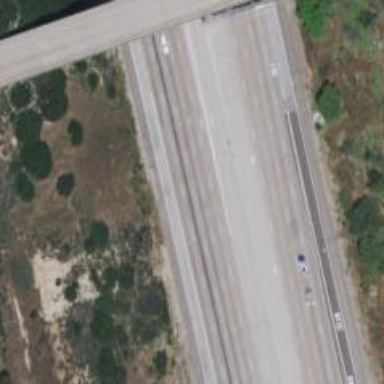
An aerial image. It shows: Motorway junction.